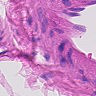
Metastatic tissue present: no